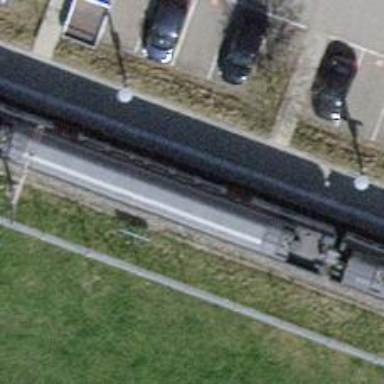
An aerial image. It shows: Stop position for public transport at railway stop.